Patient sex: M
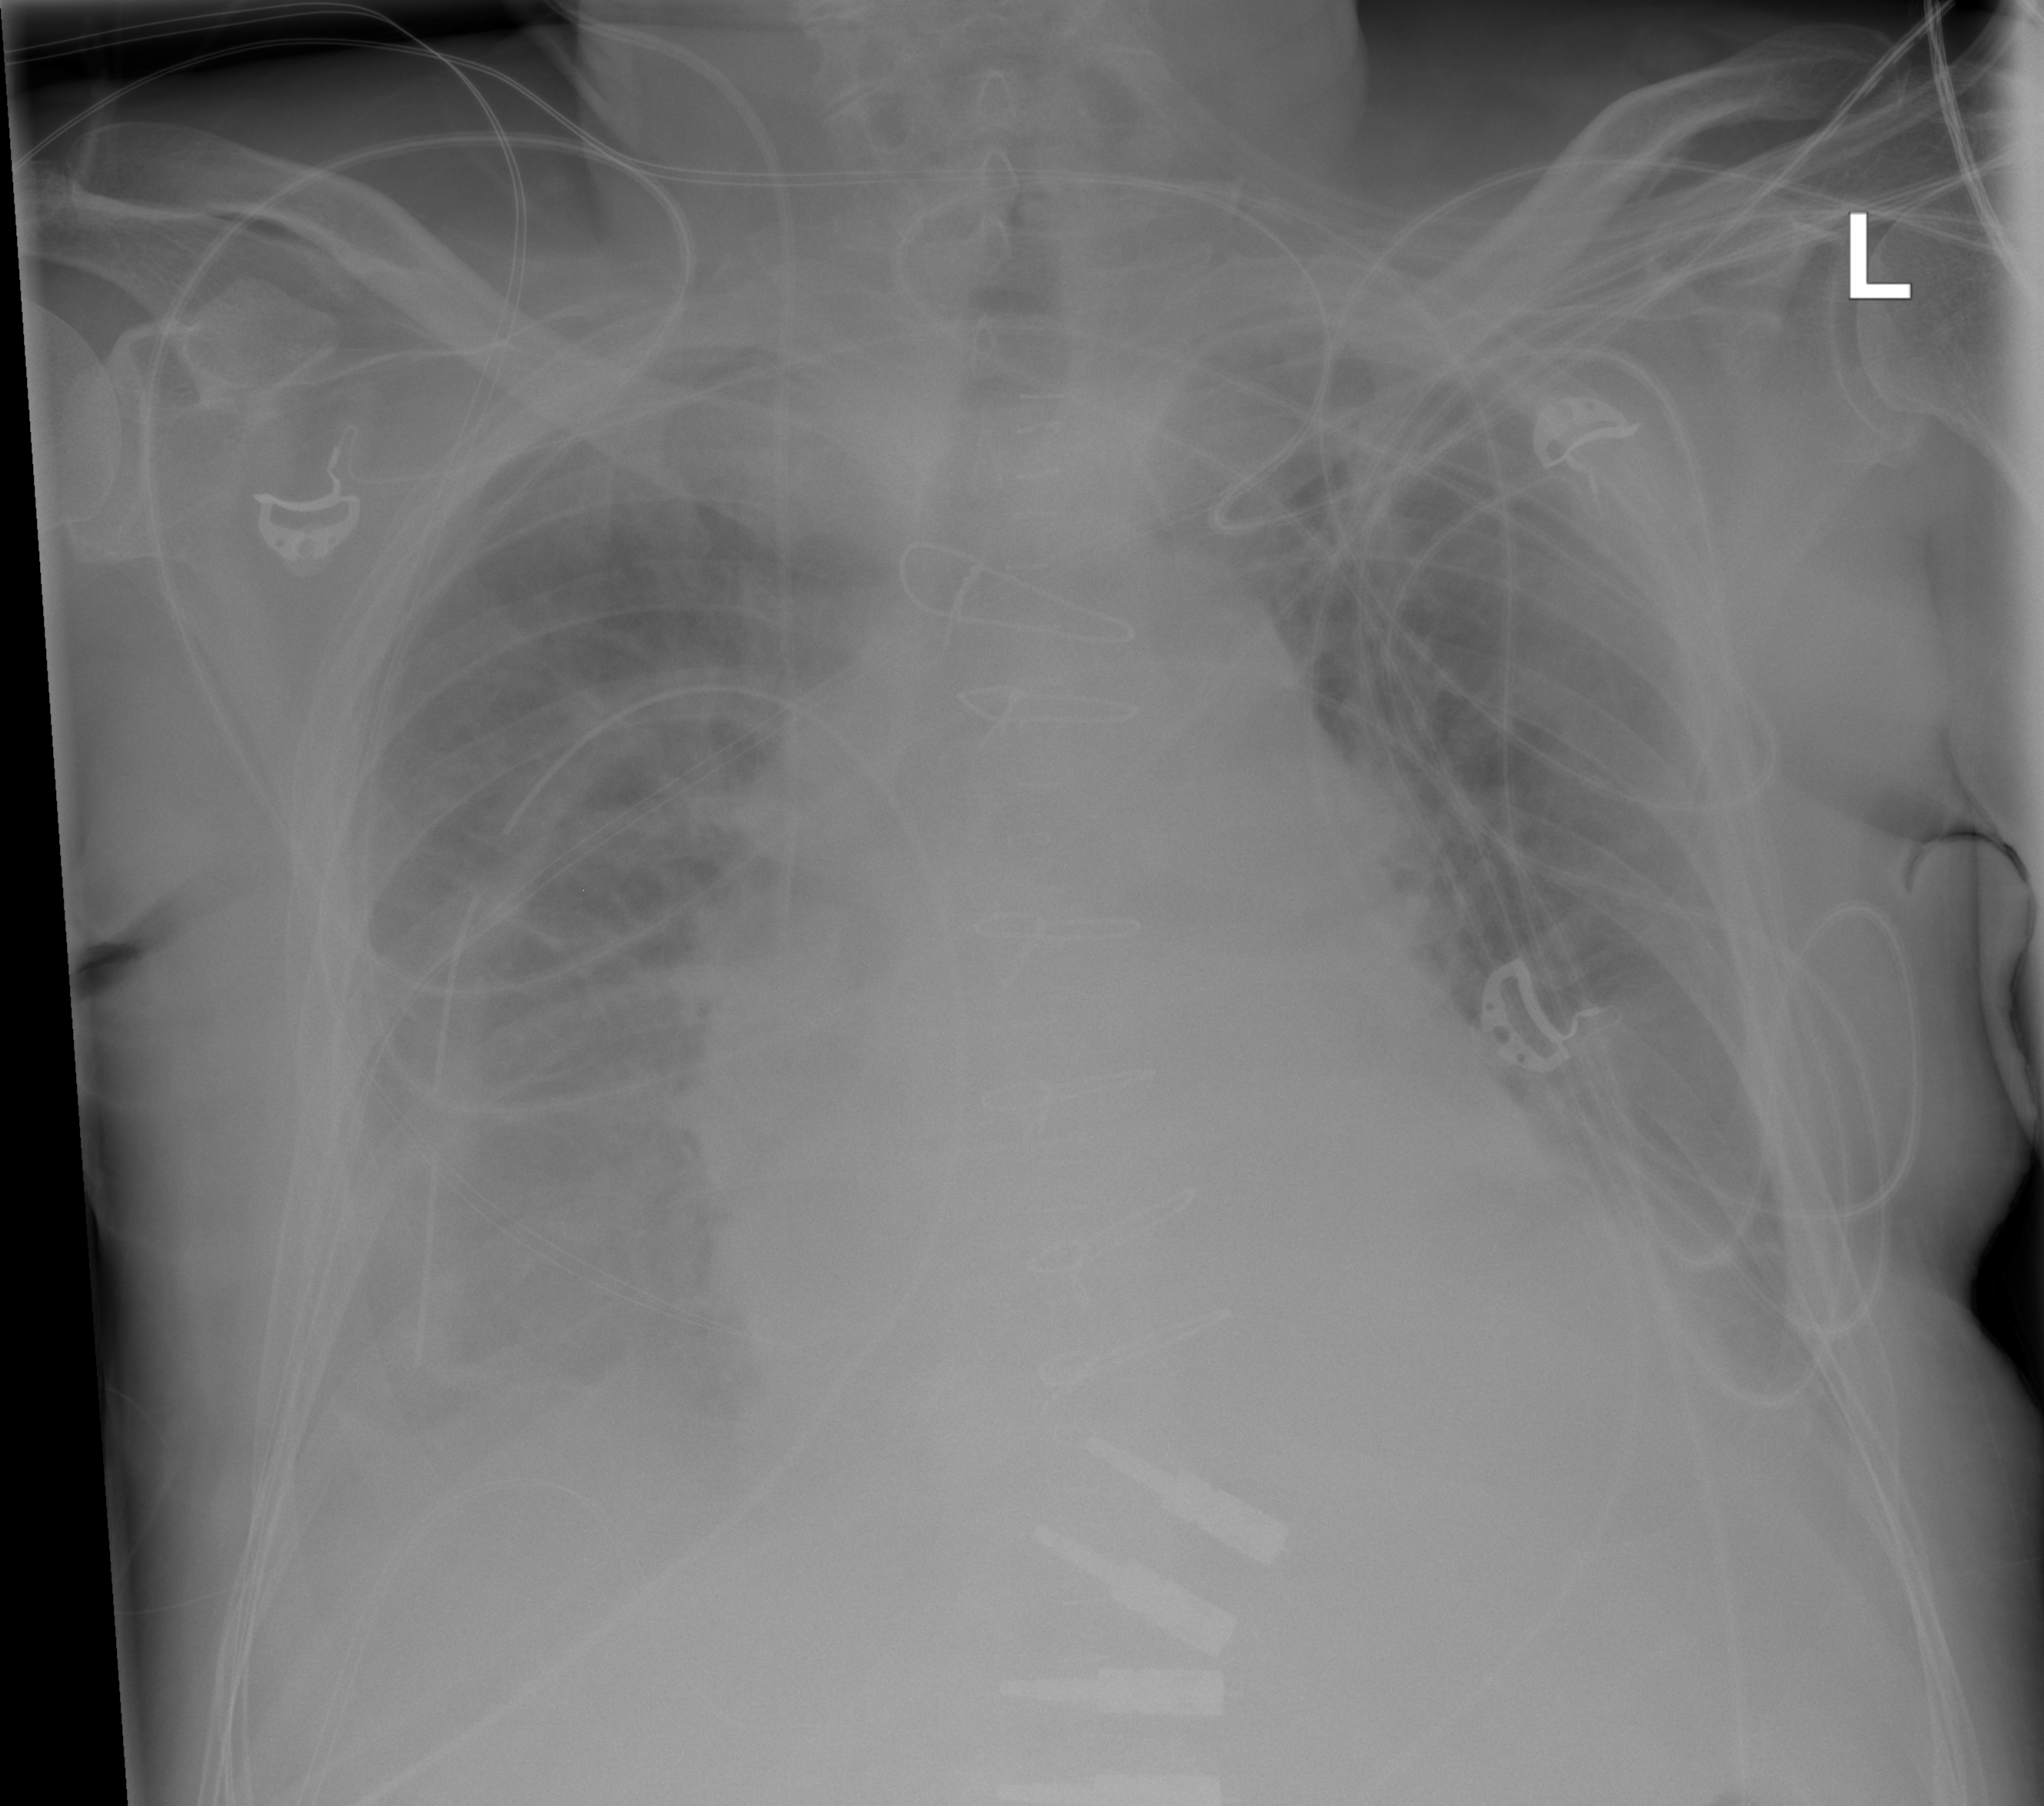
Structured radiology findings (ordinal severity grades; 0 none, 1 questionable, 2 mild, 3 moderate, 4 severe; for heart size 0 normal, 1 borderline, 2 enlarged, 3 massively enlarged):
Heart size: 2
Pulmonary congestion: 2
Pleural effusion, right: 3
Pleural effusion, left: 2
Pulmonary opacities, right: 1
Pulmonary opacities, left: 0
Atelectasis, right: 2
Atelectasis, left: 2